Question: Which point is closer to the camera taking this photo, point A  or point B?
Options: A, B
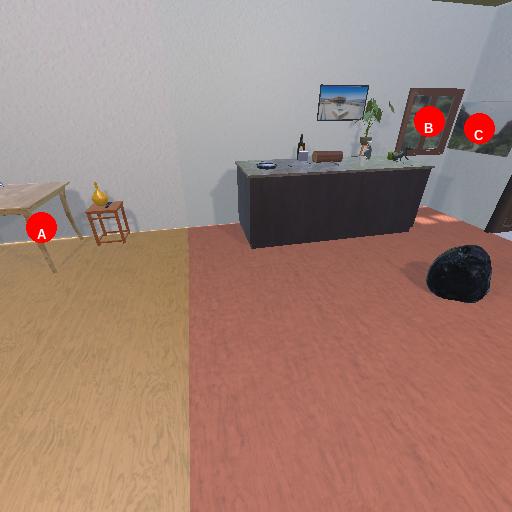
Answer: A